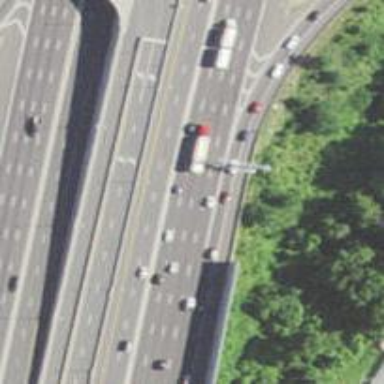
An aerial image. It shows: Motorway junction.